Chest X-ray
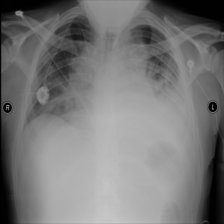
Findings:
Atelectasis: positive
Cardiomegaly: negative
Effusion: positive
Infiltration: negative
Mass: positive
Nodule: negative
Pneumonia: negative
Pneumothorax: negative
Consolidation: positive
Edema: negative
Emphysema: negative
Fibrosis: negative
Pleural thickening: negative
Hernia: negative